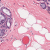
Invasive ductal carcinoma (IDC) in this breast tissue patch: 0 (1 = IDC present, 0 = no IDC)